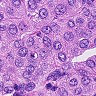
Metastatic tissue present: yes